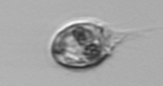
Label: Balanion